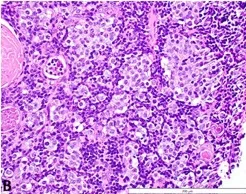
(B) Higher magnification showing tumor infiltrative as single cells, cords, and clusters between lymphocytes, thymic epithelium, and Hassel's corpuscles. The tumor cells are large, contain clear to eosinophilic cytoplasm, and have large, round nuclei with prominent nucleoli. H&E stain, 40x magnification.
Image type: pathology (h&e)